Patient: sex M, age 67
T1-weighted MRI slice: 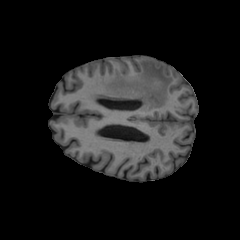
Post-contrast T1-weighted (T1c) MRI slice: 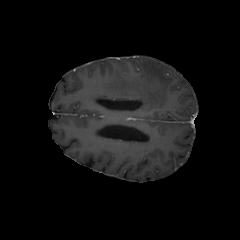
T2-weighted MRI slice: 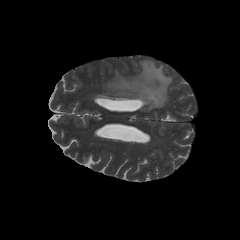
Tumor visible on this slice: yes
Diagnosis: Glioblastoma, IDH-wildtype
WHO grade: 4